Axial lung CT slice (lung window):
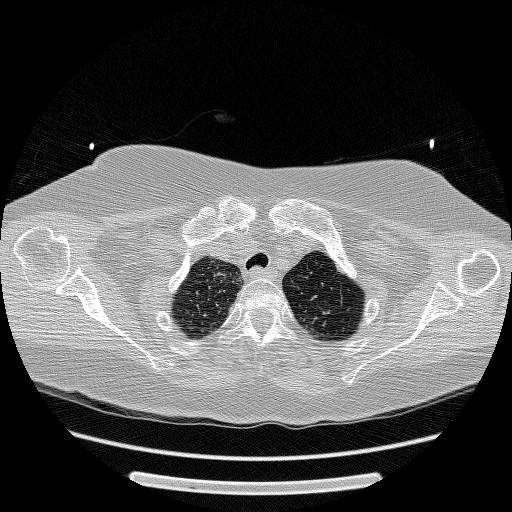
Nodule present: no